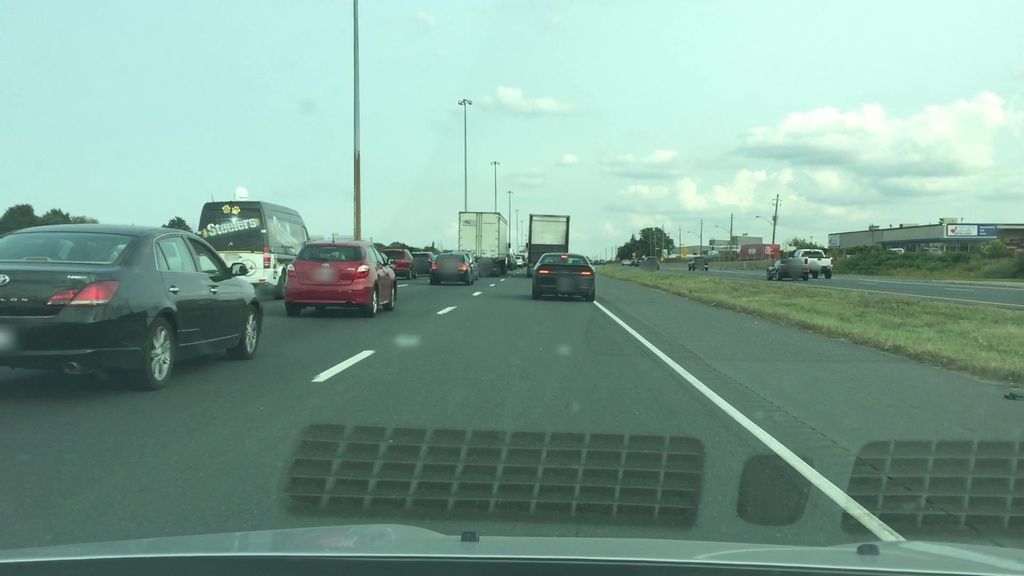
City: hamilton